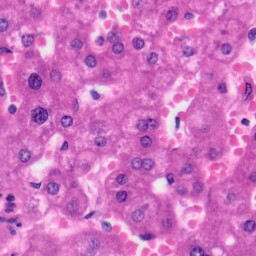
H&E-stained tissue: Liver